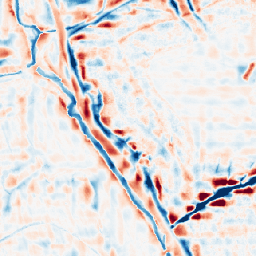
Category: wavelet
Decomposition family: wavelet_reverse_biorthogonal
Decomposition parameters: wavelet: rbio1.3
level: 4
Upsampling method: area
Upsampling parameters: scale: 4
Upsampling scale: 4